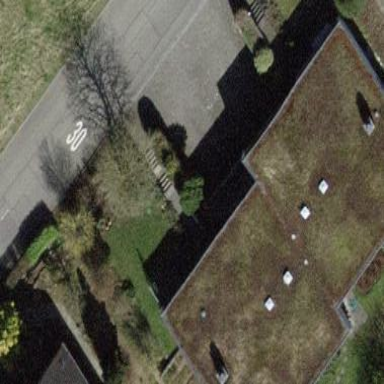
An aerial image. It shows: Flat-roofed building.